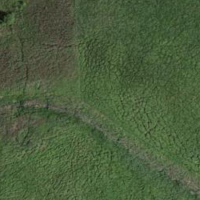
EUNIS habitat code: 24
Species observed at this site:
Certhia brachydactyla
Phylloscopus trochilus
Cyanistes caeruleus
Turdus philomelos
Fulica atra
Alcedo atthis
Sturnus vulgaris
Sylvia borin
Troglodytes troglodytes
Dendrocopos major
Fringilla coelebs
Jynx torquilla
Sylvia atricapilla
Turdus merula
Columba palumbus
Poecile palustris
Phylloscopus collybita
Luscinia megarhynchos
Gallinula chloropus
Locustella naevia
Parus major
Cuculus canorus
Erithacus rubecula
Dryocopus martius
Locustella luscinioides
Sitta europaea
Oriolus oriolus
Acrocephalus scirpaceus
Periparus ater